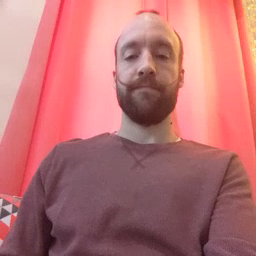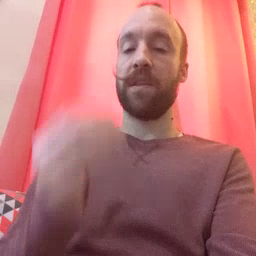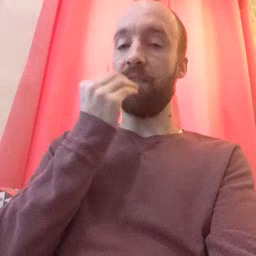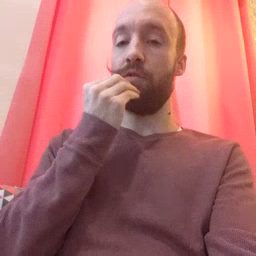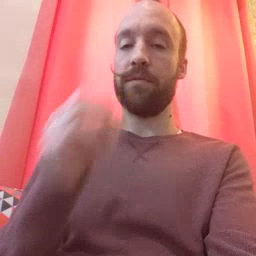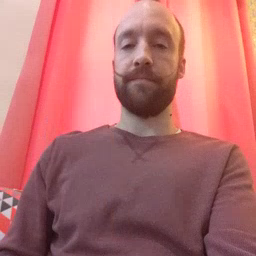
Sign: food